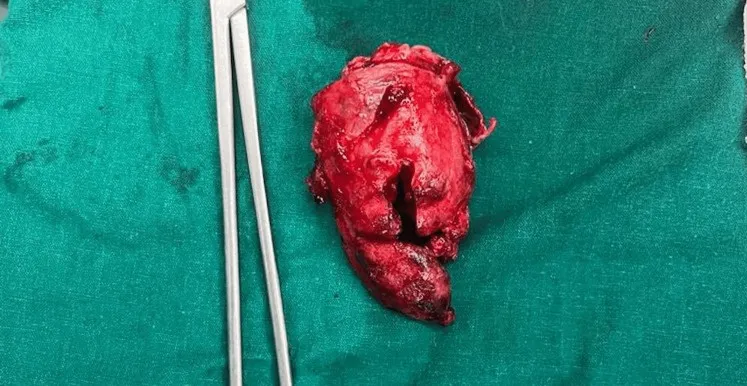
Specimen of excised gall bladder.
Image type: medical_photograph (other_medical_photograph)